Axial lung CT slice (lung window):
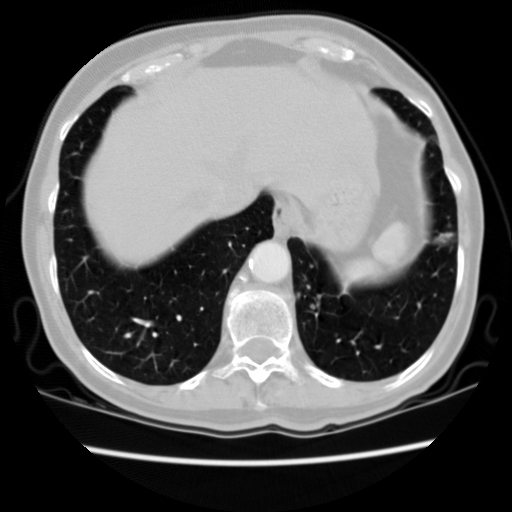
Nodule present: no